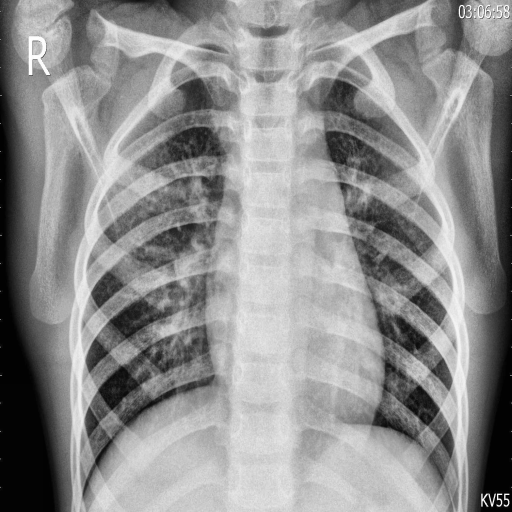
Finding: PNEUMONIA